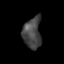
Tissue: lung
Cell type: Others
Senescence score: 0.161
Nuclear area (px): 557
Mean DAPI intensity: 69.375